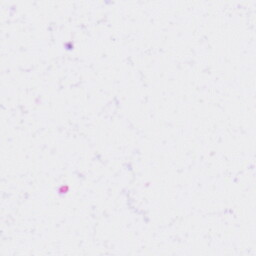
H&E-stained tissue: Liver